Question: My employees have one ID for each different application. I want to find all the IDs belonging to the same employee.
As input I have a table with 2 columns of IDs, ID1 and ID2 that I know belong to the same employee. But they are not unique and in the table I can find a row below with ID2,ID3 and then my employee would have all three IDs ID1,ID2,ID3.
An example is below for clarity:

I need to do this query in SQL and I think multiple iterations are needed to group the IDs.
Note: this is to follow up on so called dead <URL> closed back in July - that someone asked but never got any response/answer
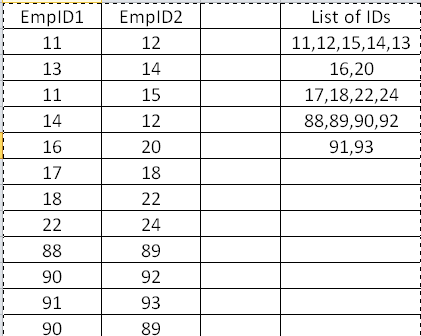
Answer: Below is for BigQuery Standard SQL
Usually this type of logic is implemented using so called recursive CTEs, but BigQuery does not support such!
Luckily, recently introduced <URL> allows to implement this in BigQuery - see example below
'''
DECLARE rows_count, run_away_stop INT64 DEFAULT 0;
CREATE TEMP TABLE ttt AS WITH input AS (
SELECT 11 EmpID1, 12 EmpID2 UNION ALL
SELECT 13, 14 UNION ALL
SELECT 11, 15 UNION ALL
SELECT 14, 12 UNION ALL
SELECT 16, 20 UNION ALL
SELECT 17, 18 UNION ALL
SELECT 18, 22 UNION ALL
SELECT 22, 24 UNION ALL
SELECT 88, 89 UNION ALL
SELECT 90, 92 UNION ALL
SELECT 91, 93 UNION ALL
SELECT 90, 89
)
SELECT ARRAY(SELECT val FROM UNNEST([EmpID1, EmpID2]) val ORDER BY val ) arr FROM input;
LOOP
SET (run_away_stop, rows_count) = (SELECT AS STRUCT run_away_stop + 1, COUNT(1) FROM ttt);
CREATE OR REPLACE TEMP TABLE ttt AS
SELECT ANY_VALUE(arr) arr FROM (
SELECT ARRAY(SELECT DISTINCT val FROM UNNEST(arr) val ORDER BY val) arr
FROM (
SELECT ANY_VALUE(arr1) arr1, ARRAY_CONCAT_AGG(arr) arr
FROM (
SELECT t1.arr arr1, t2.arr arr2, ARRAY(SELECT DISTINCT val FROM UNNEST(ARRAY_CONCAT( t1.arr, t2.arr)) val ORDER BY val) arr
FROM ttt t1, ttt t2
WHERE (SELECT COUNT(1) FROM UNNEST(t1.arr) val JOIN UNNEST(t2.arr) val USING(val)) > 0
) GROUP BY FORMAT('%t', arr1)
)
) GROUP BY FORMAT('%t', arr);
IF (rows_count = (SELECT COUNT(1) FROM ttt) AND run_away_stop > 1) OR run_away_stop > 10 THEN BREAK; END IF;
END LOOP;
SELECT FORMAT('%t', arr) ListOfIDs FROM ttt;
'''
with result
'''
Row ListOfIDs
1 [91, 93]
2 [88, 89, 90, 92]
3 [17, 18, 22, 24]
4 [11, 12, 13, 14, 15]
5 [16, 20]
'''